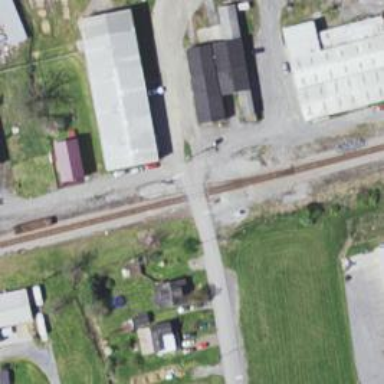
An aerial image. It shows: Level crossing along the railway.